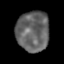
Tissue: lung
Cell type: Epithelial cells
Senescence score: 0.234
Nuclear area (px): 1295
Mean DAPI intensity: 99.673